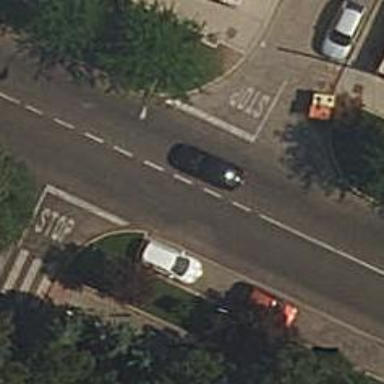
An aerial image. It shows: Residential road with asphalt surface. There are sidewalks on both sides made of paving stones. Parallel parking is available on both sides of the road.